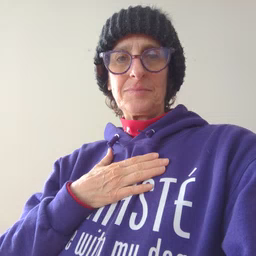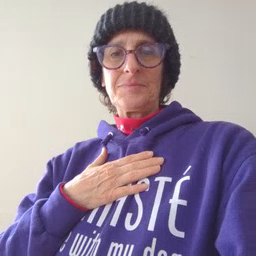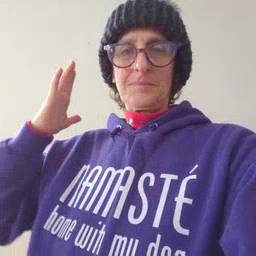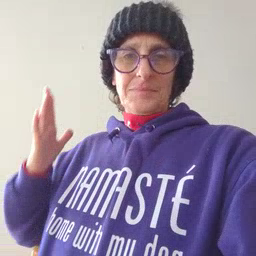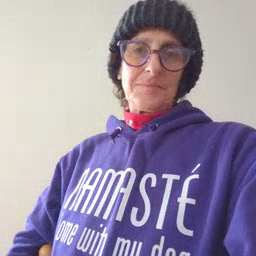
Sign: beside